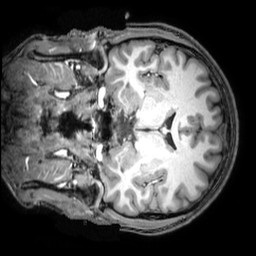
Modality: T1w
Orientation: coronal
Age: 24
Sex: male
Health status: healthy
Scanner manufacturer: philips
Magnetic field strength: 3 T
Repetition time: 0.008089 s
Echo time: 0.003696 s